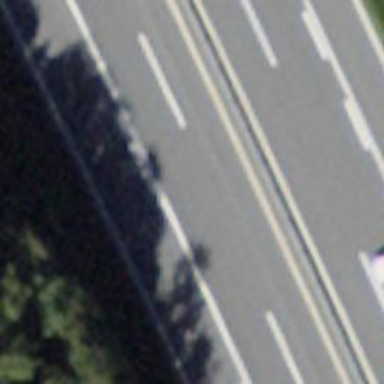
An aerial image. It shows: Trunk link highway with asphalt surface.